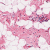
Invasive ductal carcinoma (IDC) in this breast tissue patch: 0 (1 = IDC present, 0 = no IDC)